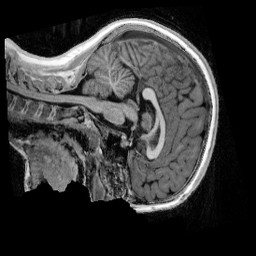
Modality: UNIT1_denoised
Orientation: sagittal
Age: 9
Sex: female
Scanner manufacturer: siemens
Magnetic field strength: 3 T
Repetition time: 4 s
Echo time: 0.00303 s